Question: I have this json
'''
"gm" : {
"handlename1" : {
"website" : "EOD",
"mobile" : "1236",
"prevwalk" : "mj,ann,",
"createdat" : "datetimehere"
},
"handlename2" : {
"website" : "PPO",
"mobile" : "1236",
"prevwalk" : "mj,ann,",
"createdat" : "datetimehere"
},
"handlename3" : {
"website" : "MTC",
"mobile" : "1236",
"prevwalk" : "mj,ann,",
"createdat" : "datetimehere"
}
}
'''
and passed it to observable array if you check in console log this is the result

How can I put this in table and display the handlenames?
Please Halp, thanks
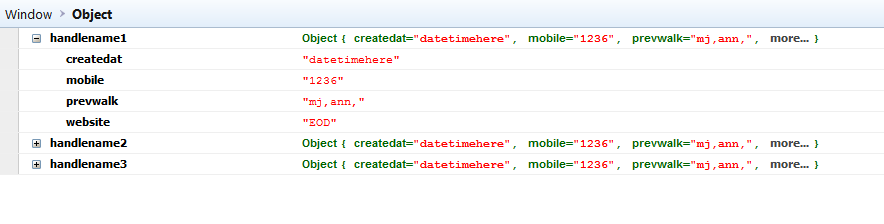
Answer: I've made a <URL> with an working example. I warn you: it is not very elegant and concise code, but giving your requirements, it was the only thing I could think of.
Explanation:
Inside the 'foreach: handlenamesObs', in each iteration one object from the 'handlenamesObs' array is bound to the '$data' variable. So, in the first iteration, '$data' will be ''handlename1'', then ''handlename2'' etc. That does the part where you want to display the handlenames.
Then, when I use the 'with: $root.gm[$data]', I'm saying "ok, in any element that comes inside this current element, my '$data' object is not the 'handlename1' string, but instead, my object here is 'gm['handlename1']', and inside my '<span>' I want to display the 'website' property from this 'gm['handlename1']' object.
And the '$root' is used because, if not using it, knockoutjs would look for the 'gm[$data]' property inside of '$data' itself. Since '$data' is simply the string ''handlename1'', there is no meaning in calling ''handlename1'.gm[$data]'. So, instead of calling 'gm[$data]' from the implicit '$data' object, we want to call it in the root scope, that is the ViewModel instance itself.